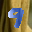
Label: 9